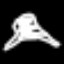
Label: The Eiffel Tower